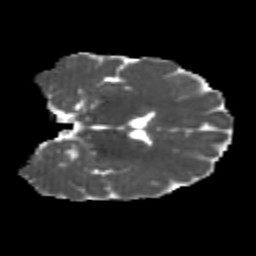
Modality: MD
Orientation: coronal
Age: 23
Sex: male
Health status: healthy
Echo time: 0.074 s